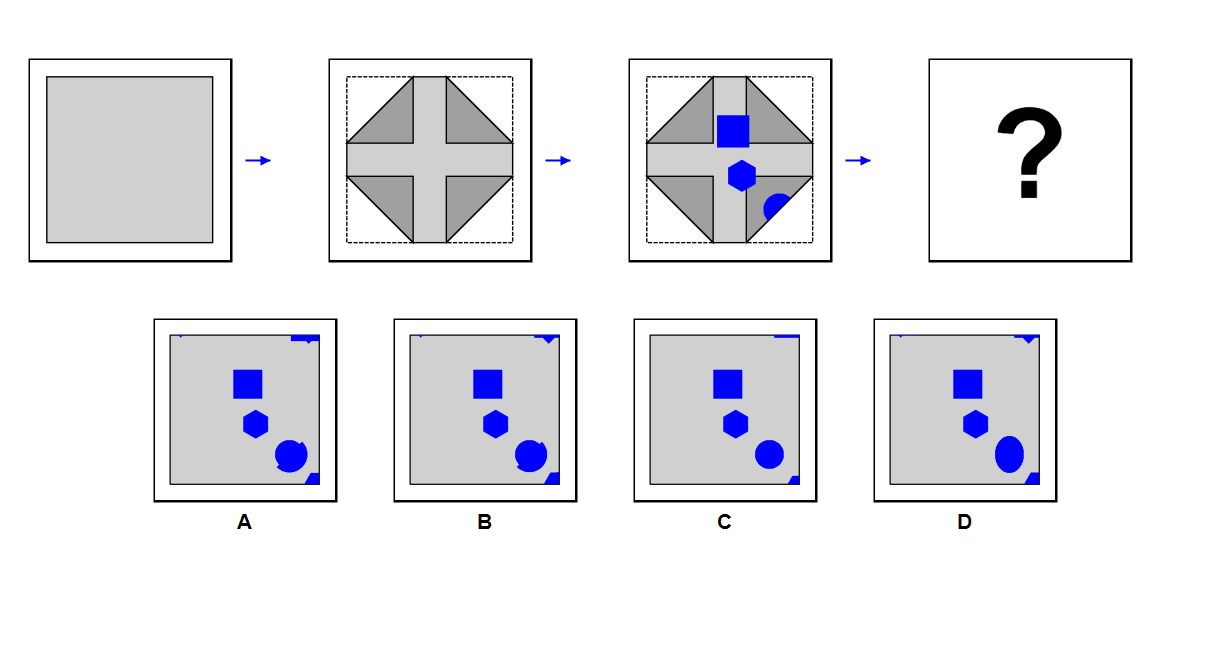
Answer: C